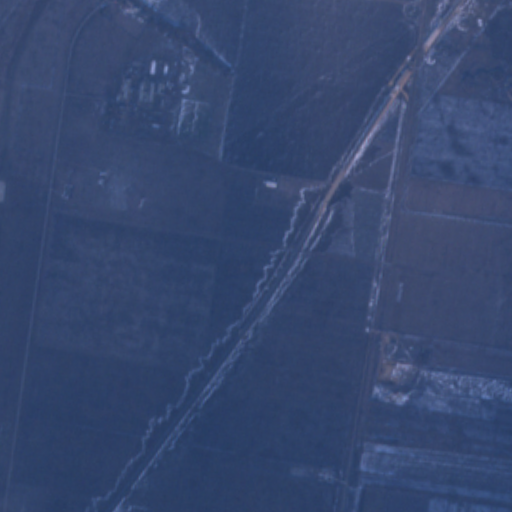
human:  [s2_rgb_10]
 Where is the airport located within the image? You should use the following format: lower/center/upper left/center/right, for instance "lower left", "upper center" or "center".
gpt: The airport is located in the lower right of the image.
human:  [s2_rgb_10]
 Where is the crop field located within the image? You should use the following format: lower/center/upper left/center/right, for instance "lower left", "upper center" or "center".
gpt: The crop field is located in the right of the image.
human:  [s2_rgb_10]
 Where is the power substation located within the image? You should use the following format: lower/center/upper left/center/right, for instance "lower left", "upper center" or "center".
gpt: The power substation is located in the upper right of the image.
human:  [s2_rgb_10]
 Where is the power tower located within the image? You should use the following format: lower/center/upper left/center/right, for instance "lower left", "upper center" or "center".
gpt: There is no power tower in the image.